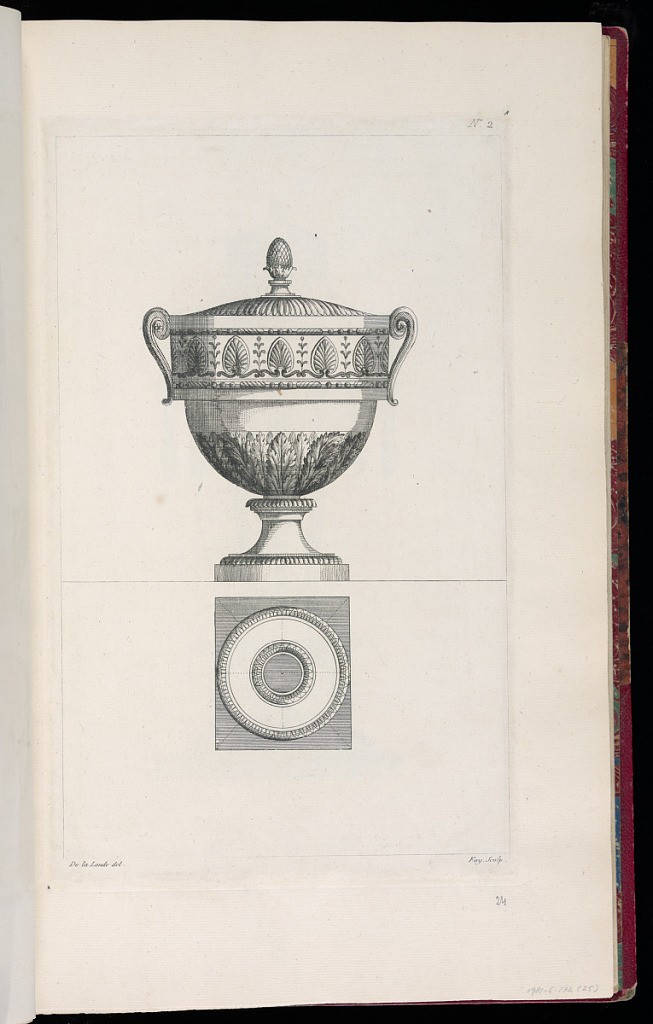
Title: Design for a Sugar Bowl
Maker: Richard de Lalonde, French, active 1780–96
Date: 1788–1796
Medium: Etching on off-white laid paper
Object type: Print
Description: Design for a sugar bowl and plate, decorated with ornament motifs including pinecone, gadrooning, bead course, palmettes, lancet leaf, and lamb tongue. The plate is sighned and numbered.